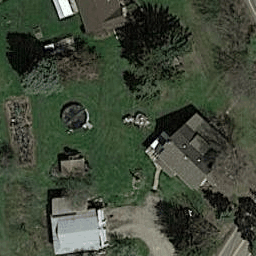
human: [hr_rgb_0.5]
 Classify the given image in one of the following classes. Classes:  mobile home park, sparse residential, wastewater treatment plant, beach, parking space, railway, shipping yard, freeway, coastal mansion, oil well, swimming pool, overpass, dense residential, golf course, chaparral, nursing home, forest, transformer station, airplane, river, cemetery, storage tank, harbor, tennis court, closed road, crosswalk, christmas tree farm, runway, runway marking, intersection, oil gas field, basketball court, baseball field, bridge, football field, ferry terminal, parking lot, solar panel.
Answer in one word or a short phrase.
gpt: sparse residential